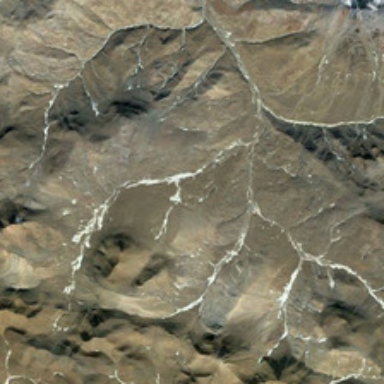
It is a piece of irregular khaki mountain .